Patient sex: M
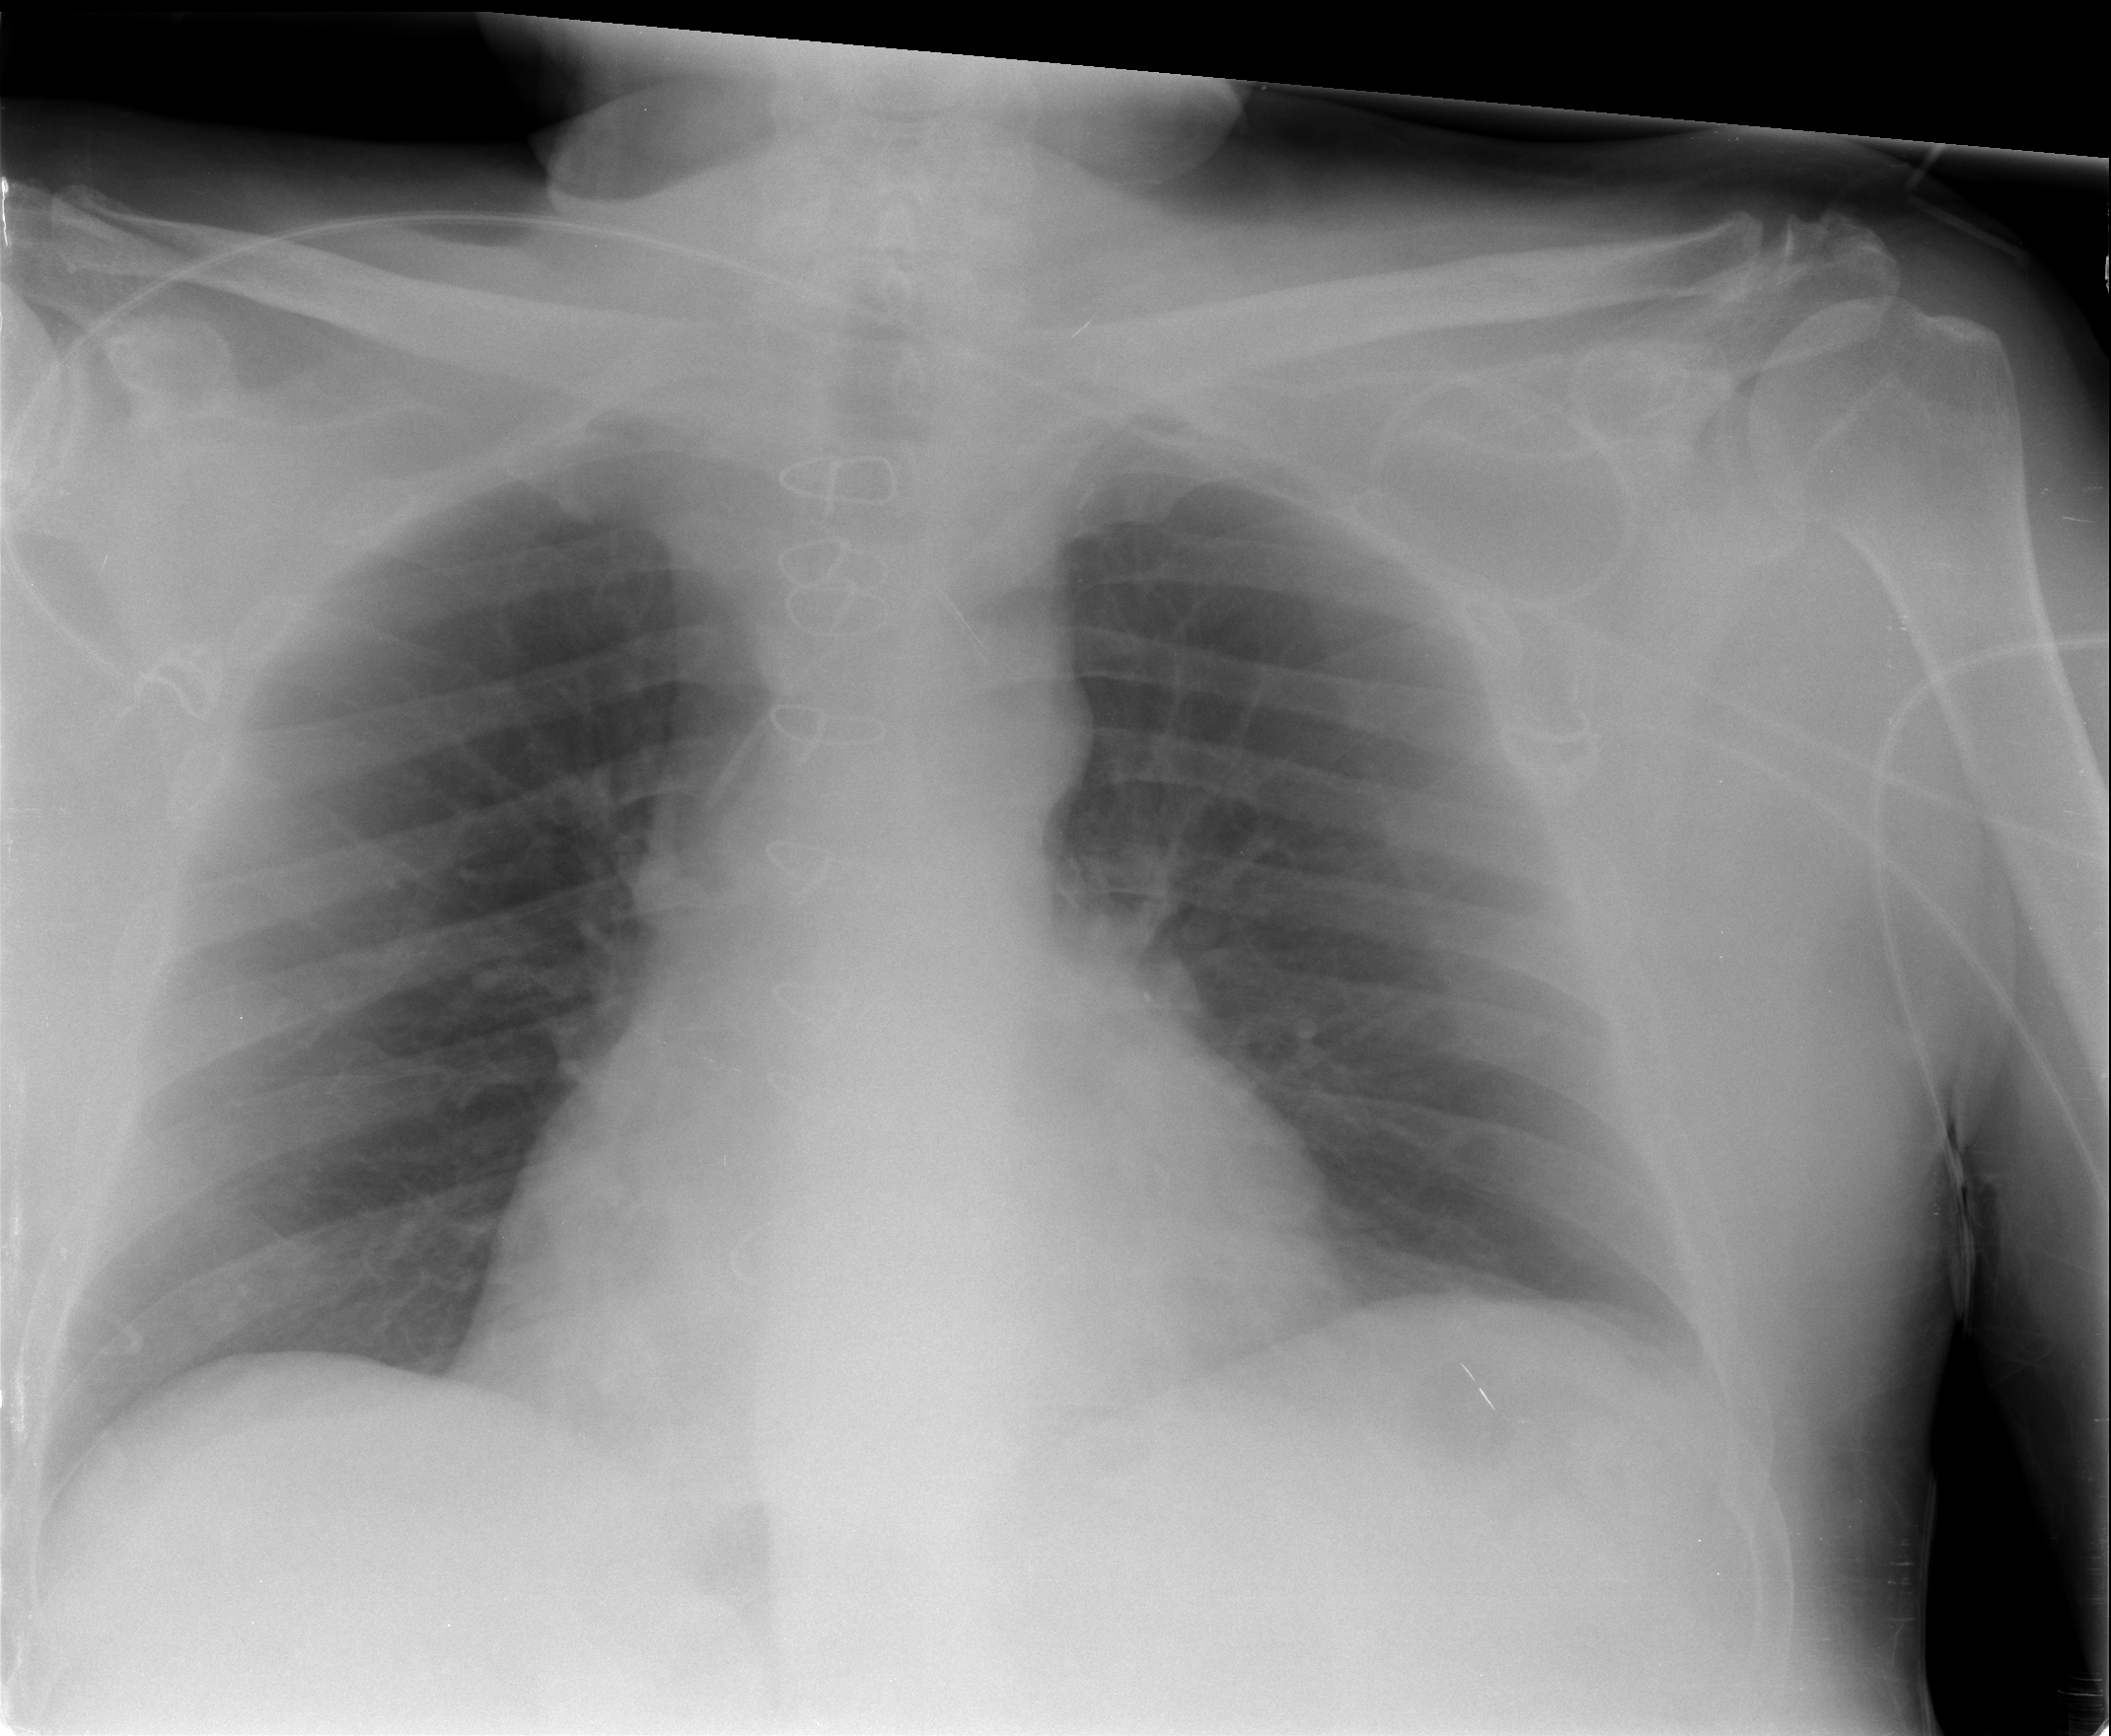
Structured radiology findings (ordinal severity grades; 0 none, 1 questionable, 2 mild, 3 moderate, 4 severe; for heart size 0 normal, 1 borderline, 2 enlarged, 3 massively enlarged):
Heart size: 0
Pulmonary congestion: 1
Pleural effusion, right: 0
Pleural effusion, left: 0
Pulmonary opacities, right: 0
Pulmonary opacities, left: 0
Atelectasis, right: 0
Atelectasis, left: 0